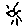
Label: sun